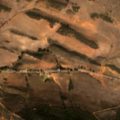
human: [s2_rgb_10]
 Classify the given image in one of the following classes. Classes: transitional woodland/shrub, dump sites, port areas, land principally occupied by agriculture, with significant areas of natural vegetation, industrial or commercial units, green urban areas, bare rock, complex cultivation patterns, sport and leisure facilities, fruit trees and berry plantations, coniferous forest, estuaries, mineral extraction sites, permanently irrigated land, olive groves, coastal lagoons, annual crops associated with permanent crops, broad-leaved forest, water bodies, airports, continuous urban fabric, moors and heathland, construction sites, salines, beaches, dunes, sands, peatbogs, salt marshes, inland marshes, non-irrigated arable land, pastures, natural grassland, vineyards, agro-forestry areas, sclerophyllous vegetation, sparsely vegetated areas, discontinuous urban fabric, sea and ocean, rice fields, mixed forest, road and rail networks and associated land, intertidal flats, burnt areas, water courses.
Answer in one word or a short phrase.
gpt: non-irrigated arable land, land principally occupied by agriculture, with significant areas of natural vegetation, broad-leaved forest, sclerophyllous vegetation